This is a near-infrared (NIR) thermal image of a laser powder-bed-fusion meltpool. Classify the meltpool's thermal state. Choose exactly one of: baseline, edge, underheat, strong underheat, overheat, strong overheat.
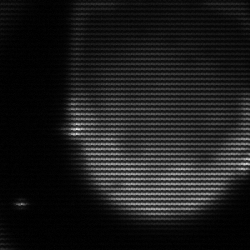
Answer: edge